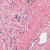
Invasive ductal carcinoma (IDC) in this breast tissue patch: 1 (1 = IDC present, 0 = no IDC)